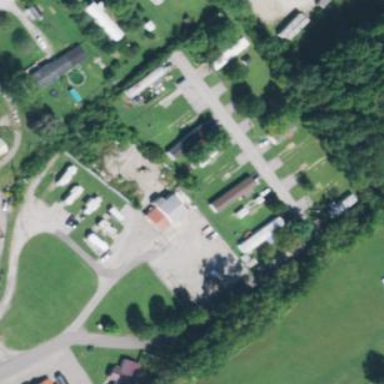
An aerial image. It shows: Residential area consisting of mobile homes.